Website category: university
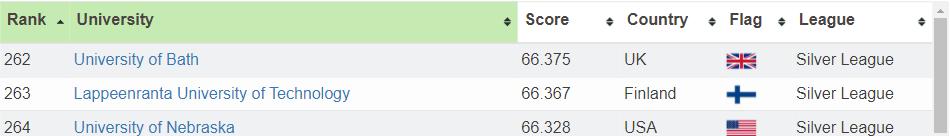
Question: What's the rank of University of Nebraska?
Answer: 264

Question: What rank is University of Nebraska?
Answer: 264

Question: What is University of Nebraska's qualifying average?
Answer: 264

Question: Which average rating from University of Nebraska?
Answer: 264

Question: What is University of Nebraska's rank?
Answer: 264

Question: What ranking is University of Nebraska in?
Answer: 264

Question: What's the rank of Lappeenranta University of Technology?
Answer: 263

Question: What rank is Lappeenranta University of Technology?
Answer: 263

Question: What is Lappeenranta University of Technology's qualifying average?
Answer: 263

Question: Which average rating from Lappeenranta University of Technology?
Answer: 263

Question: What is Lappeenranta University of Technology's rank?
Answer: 263

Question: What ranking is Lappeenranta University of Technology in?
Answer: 263

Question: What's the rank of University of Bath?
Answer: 262

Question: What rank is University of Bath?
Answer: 262

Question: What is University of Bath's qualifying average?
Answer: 262

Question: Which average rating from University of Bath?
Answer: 262

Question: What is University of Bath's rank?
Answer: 262

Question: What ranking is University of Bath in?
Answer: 262

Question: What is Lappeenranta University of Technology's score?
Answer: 66.367

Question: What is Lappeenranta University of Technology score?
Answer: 66.367

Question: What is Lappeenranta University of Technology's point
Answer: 66.367

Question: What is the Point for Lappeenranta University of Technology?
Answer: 66.367

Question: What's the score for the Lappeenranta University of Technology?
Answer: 66.367

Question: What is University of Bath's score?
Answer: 66.375

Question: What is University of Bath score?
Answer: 66.375

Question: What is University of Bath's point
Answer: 66.375

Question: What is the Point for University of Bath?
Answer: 66.375

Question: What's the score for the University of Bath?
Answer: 66.375

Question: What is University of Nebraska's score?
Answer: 66.328

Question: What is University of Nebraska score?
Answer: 66.328

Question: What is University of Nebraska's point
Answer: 66.328

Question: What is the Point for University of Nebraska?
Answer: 66.328

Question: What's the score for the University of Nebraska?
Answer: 66.328

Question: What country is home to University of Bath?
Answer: UK

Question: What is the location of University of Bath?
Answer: UK

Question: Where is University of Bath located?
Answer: UK

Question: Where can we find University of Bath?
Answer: UK

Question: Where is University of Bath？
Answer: UK

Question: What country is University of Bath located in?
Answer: UK

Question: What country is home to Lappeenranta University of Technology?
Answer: Finland

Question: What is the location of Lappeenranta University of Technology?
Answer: Finland

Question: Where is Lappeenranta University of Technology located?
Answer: Finland

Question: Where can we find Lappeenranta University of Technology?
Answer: Finland

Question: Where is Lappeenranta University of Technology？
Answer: Finland

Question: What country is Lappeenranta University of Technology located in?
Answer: Finland

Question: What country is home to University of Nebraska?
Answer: USA

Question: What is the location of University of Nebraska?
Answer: USA

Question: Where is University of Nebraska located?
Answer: USA

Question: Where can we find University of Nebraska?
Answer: USA

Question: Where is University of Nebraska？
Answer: USA

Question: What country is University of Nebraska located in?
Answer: USA

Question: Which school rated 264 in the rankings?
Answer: University of Nebraska

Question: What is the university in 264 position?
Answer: University of Nebraska

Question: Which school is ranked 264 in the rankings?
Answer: University of Nebraska

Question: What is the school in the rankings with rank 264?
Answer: University of Nebraska

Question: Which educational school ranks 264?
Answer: University of Nebraska

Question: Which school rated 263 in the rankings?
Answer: Lappeenranta University of Technology

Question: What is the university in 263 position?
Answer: Lappeenranta University of Technology

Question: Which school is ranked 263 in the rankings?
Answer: Lappeenranta University of Technology

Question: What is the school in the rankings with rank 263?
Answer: Lappeenranta University of Technology

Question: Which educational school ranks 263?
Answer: Lappeenranta University of Technology

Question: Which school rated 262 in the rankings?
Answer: University of Bath

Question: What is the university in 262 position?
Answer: University of Bath

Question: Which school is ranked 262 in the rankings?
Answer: University of Bath